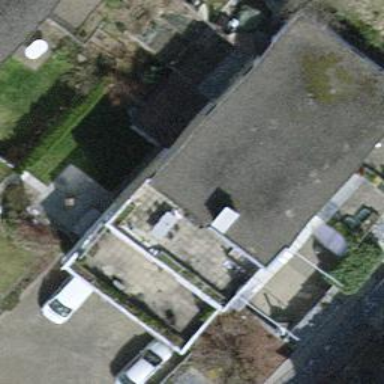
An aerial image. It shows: Terrace building.